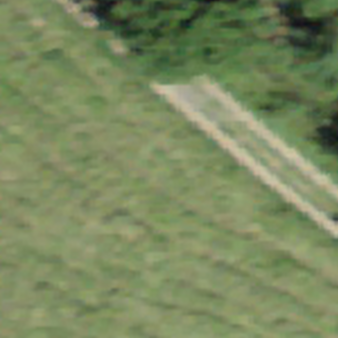
Label: other